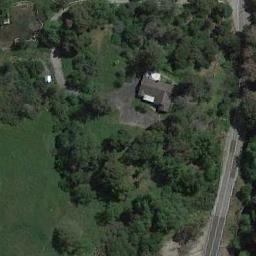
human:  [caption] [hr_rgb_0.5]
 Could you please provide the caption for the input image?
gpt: The forest is next to the road and a house .

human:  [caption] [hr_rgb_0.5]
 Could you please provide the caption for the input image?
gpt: A building with a gray roof in the forest beside the road .

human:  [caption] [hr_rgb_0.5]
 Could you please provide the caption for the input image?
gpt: The forest with some sparse green trees and a house is surrounded by the lawn and a road goes through the forest .

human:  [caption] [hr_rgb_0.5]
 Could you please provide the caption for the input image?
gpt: This is a dense forest .

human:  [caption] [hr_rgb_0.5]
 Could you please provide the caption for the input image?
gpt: A green forest beside a road with a brown building in it .